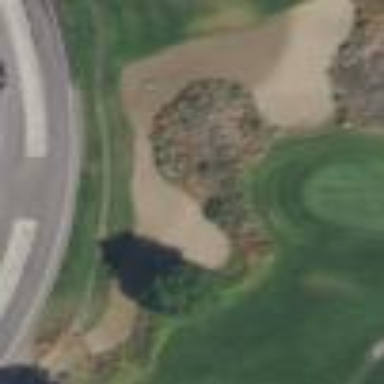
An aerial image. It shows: Sand bunker on golf course.